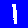
Digit: 1